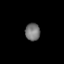
Tissue: lung
Cell type: Myeloid cells
Senescence score: 0.553
Nuclear area (px): 256
Mean DAPI intensity: 115.828